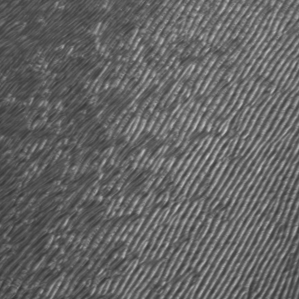
Label: frost